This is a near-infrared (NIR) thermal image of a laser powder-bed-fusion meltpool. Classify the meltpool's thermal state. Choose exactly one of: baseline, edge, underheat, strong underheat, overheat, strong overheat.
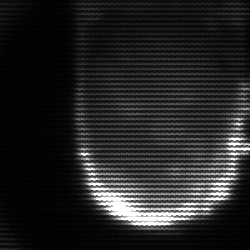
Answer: baseline